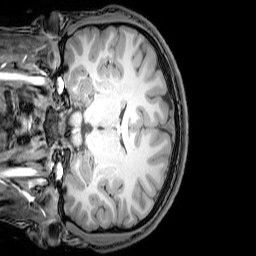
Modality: T1w
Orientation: coronal
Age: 21
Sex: male
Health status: healthy
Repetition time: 0.081 s
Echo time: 0.037 s